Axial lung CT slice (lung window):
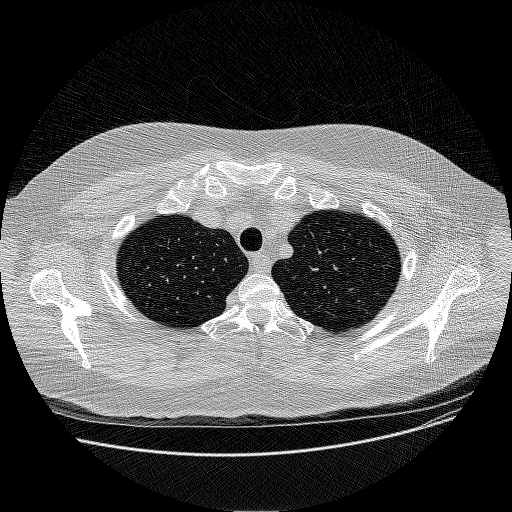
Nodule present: no